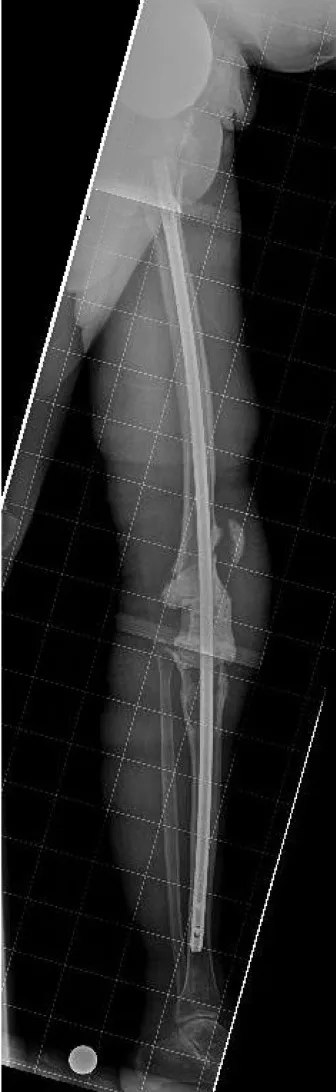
1/20/2015. Lateral. Radiographs demonstrating a locked lower extremity arthrodesis nail through a static antibiotic cement block.
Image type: radiology (x_ray)